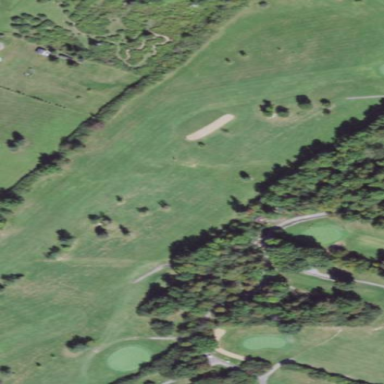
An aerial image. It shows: Golf fairway surrounded by grass.